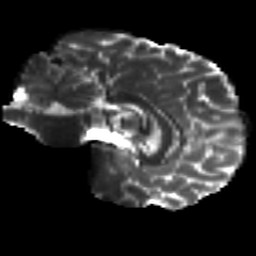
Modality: T2w
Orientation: sagittal
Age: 22
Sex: male
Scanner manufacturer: siemens
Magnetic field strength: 3 T
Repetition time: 8.8 s
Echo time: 0.085 s